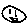
Label: smiley face